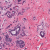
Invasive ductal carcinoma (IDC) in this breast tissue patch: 0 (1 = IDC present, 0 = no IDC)